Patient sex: F
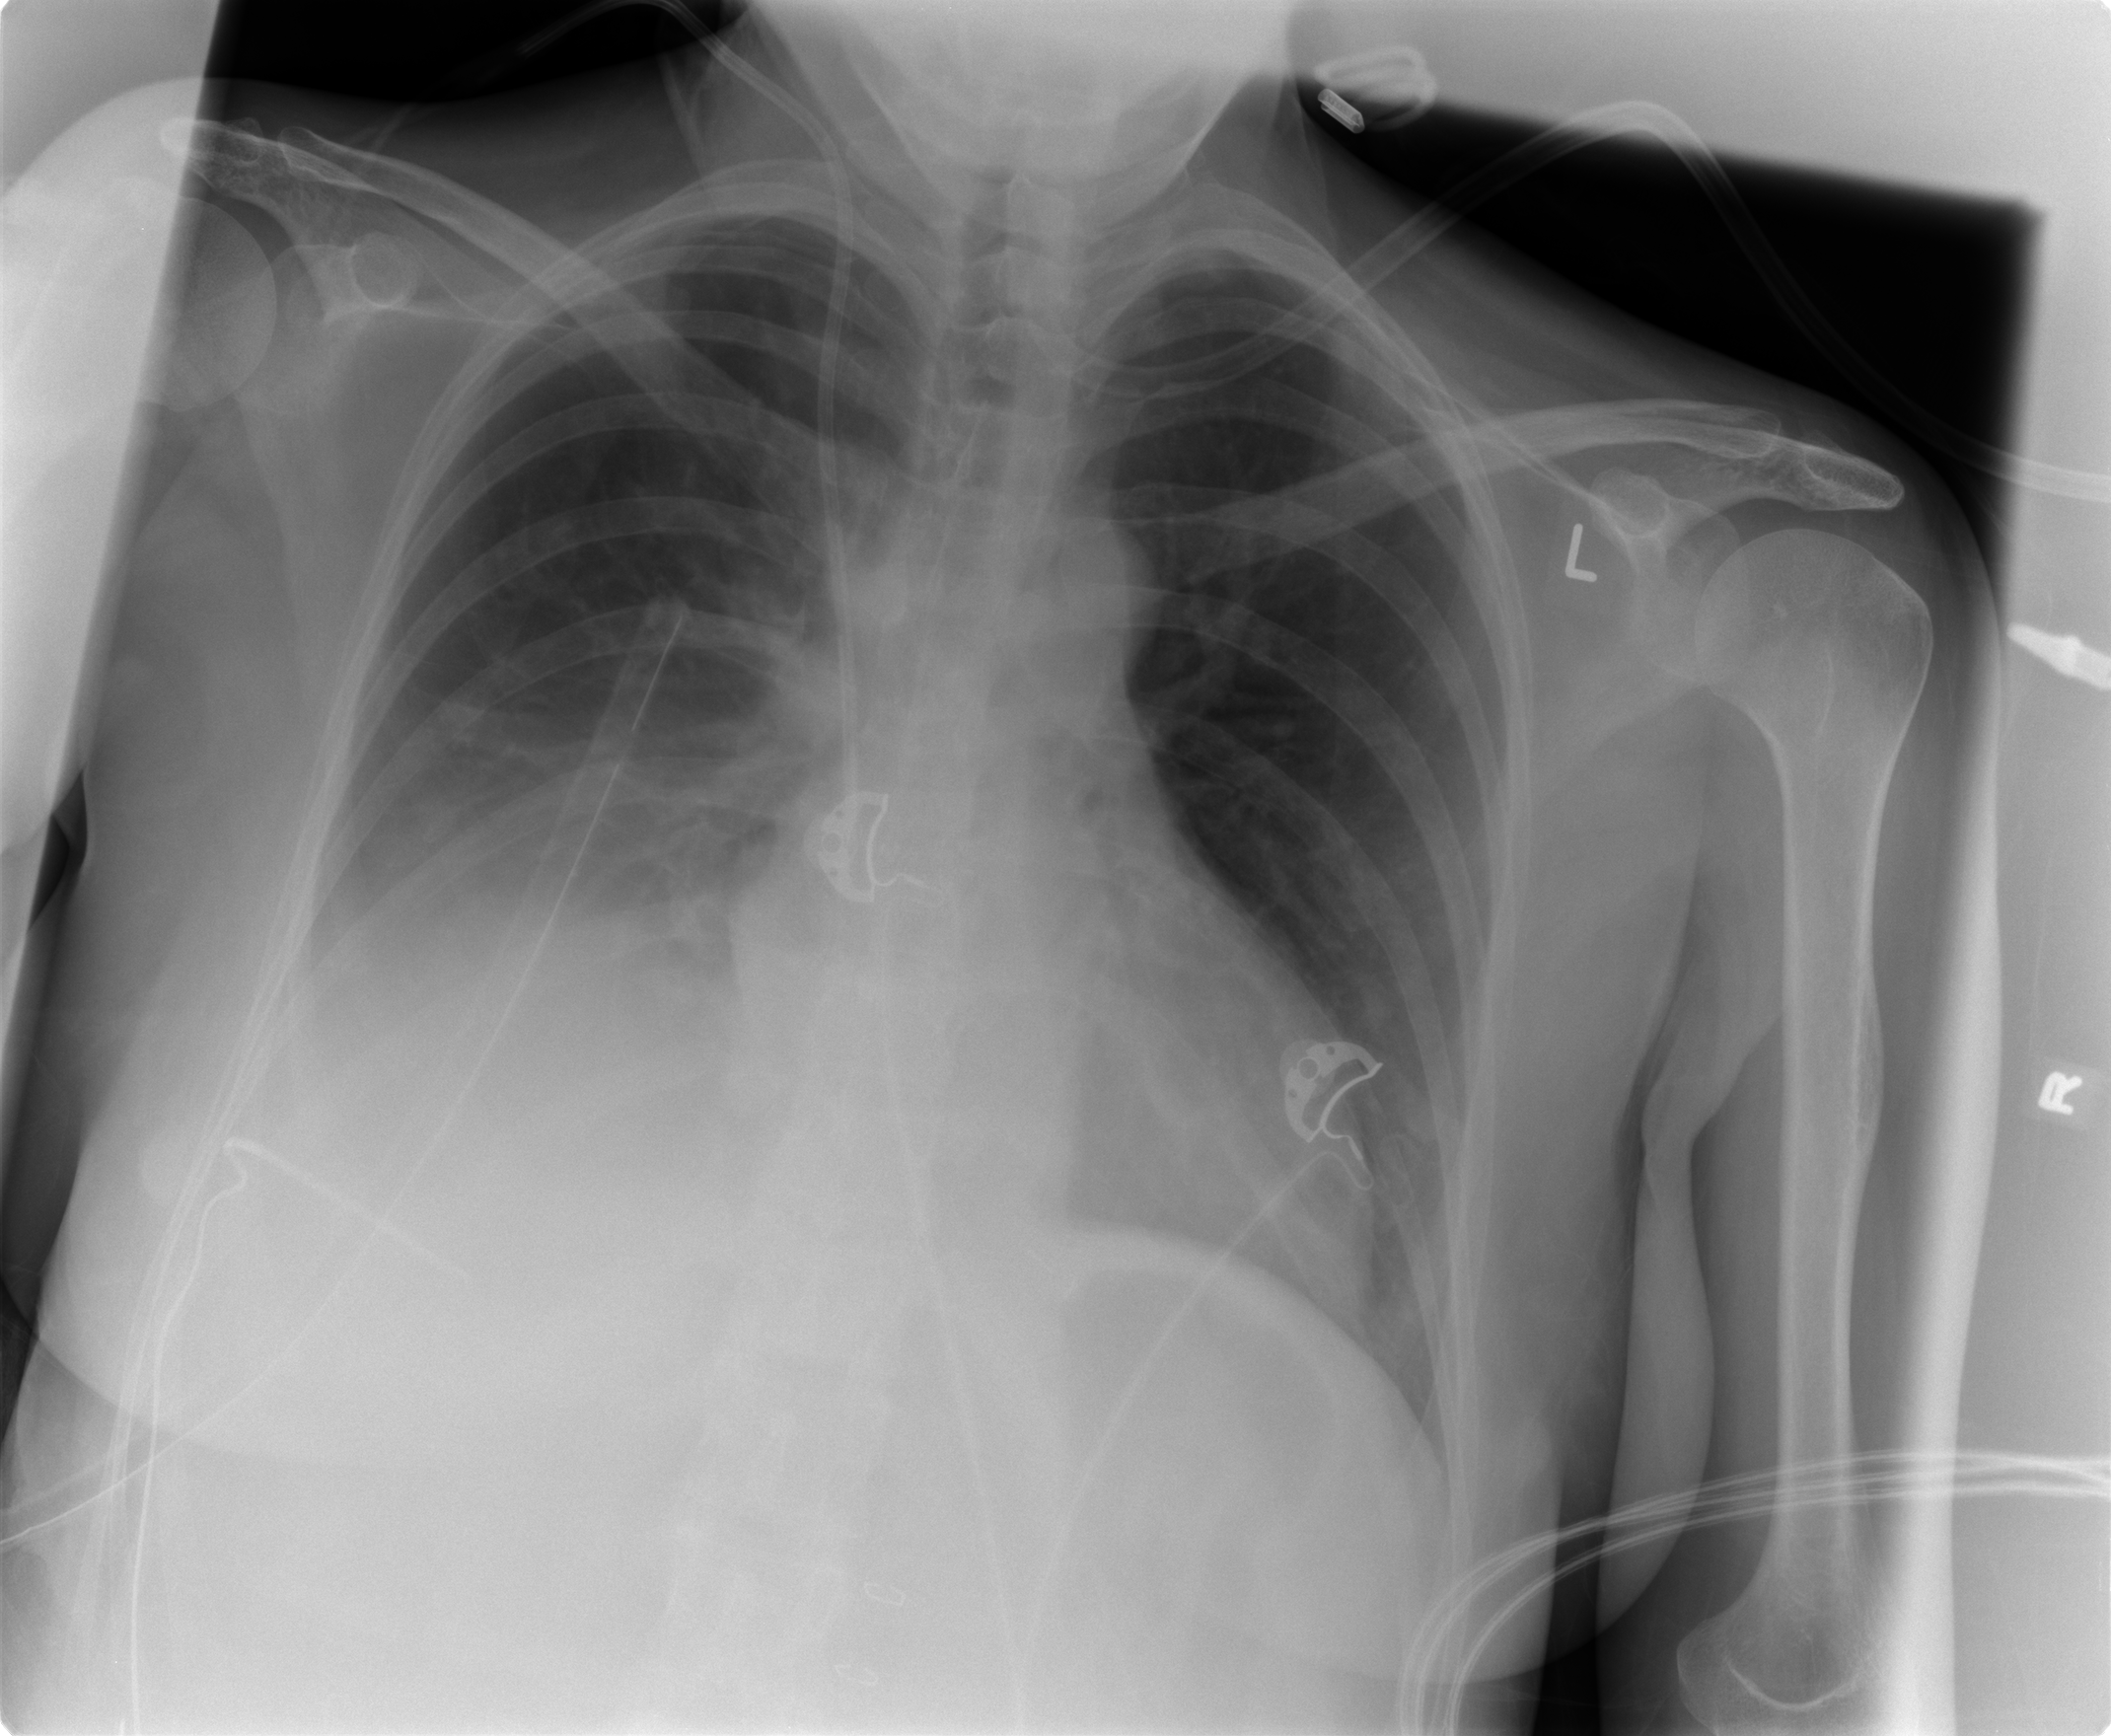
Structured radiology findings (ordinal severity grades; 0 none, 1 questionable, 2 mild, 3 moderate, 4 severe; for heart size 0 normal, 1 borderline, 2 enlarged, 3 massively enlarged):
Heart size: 0
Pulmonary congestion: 0
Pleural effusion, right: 2
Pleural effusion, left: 0
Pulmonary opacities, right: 1
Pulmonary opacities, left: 0
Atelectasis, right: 2
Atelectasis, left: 0